Question: In chapter 5 section 7 figure 5-13

When IEN it checks whether "FGI" or "FGO" are set to 1 then an interrupt cycle happens, but as I know is when FGI = 1 it means that information in INPR cannot be changed, and FGO is the reverse to that which means that when FGO is set to 1 then information in AC will be transferred to OUTR 'OUTR can be changed' so the question here
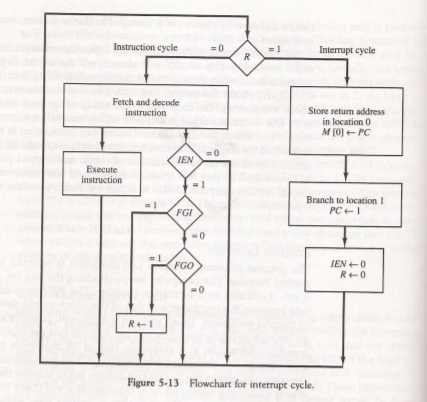
Answer: Either flag being 1 logically means a device is "ready", but what "ready" means differs for input and for output devices. In either case, flag being 1 means that the processor can or should now take action.
FGI=1 means the input device is ready, but that really means a new input is available (e.g. the user typed a key on a keyboard) and the processor should accept it. FGO=1 prevents the input device(s) from overwriting a prior input held in INPR that the processor hasn't accepted yet. When the processor accepts the input, FGI goes to 0 unlocking the INPR register, and that allows the input device to write again, which it will eventually do when the user presses another key (sending FGI back to 1 to signal the processor).
FGO=1 means ready for output, which really means the last output has been fully accepted by the device, so the OUTR register is unlocked for the processor to write a new data (character for the console). FGO=0 prevents the processor from writing OUTR as the output device hasn't accepted the last one yet.
The interrupt service routine should check each flag, and if FGI=1 then accept an input (INPR->AC) and move it into a buffer for the user program to read when it is ready. Whereas if FGO=1, then move an output character from memory buffer into the AC, and then do AC->OUTR, also lowering FGO to 0, which will preclude the processor writing until that data has been accepted by the device.
So, FGI=0 means that the processor has accepted the prior INPR value provided by the input device, and there is no new character as yet but the register is unlocked so the device can write at will.
FGO=0 means that the processor has written a value to the OUTR register, but the output device hasn't accepted that yet, so the register should be considered locked.